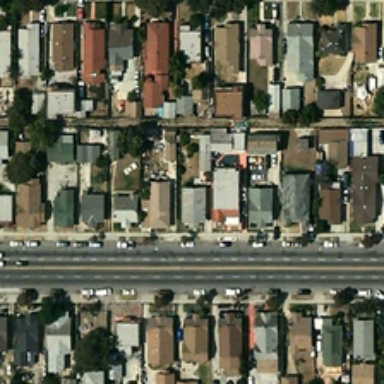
Many yellow buildings and some green trees are in two sides of a road in a dense residential area .